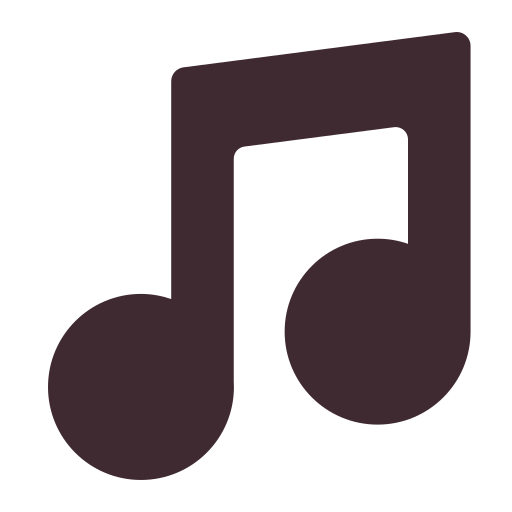
musical note flat